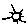
Label: sun